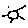
Label: sun